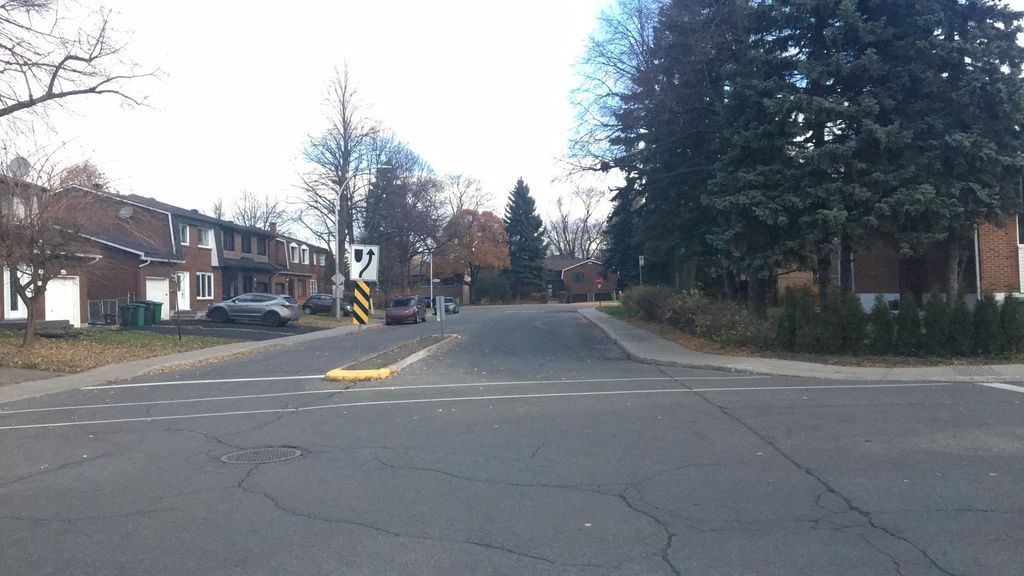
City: montreal